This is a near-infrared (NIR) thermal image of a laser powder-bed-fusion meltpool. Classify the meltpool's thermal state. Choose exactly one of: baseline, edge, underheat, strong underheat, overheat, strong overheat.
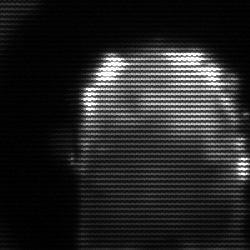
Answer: baseline